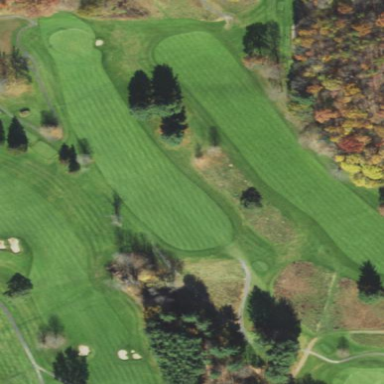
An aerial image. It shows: Golf pitch for leisure land.